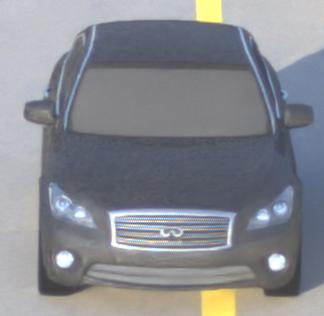
Make: Infiniti
Model: M 37
Detailed model: M (Y51)
Model produced from: 2010/10
Model produced until: 2013/11
Doors: 4
Color: gray
Road condition: dry road
Daytime: sunrise or sunset
Contrast: low contrast